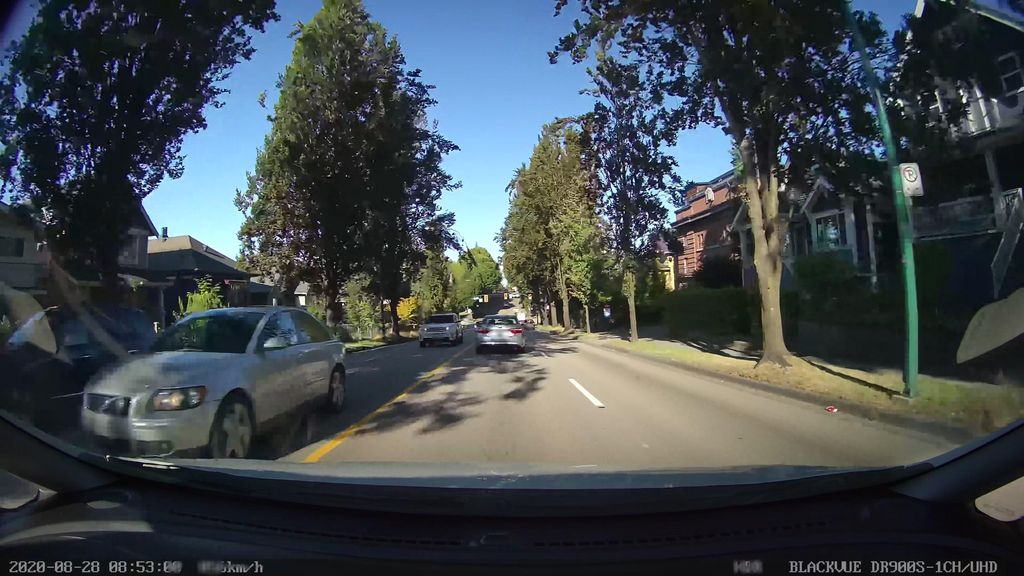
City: vancouver